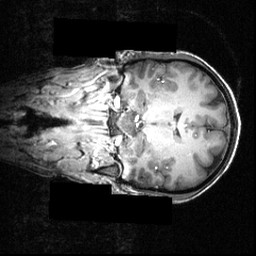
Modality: T1w
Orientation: coronal
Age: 25
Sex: female
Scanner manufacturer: siemens
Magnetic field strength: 3.951 T
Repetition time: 1.5 s
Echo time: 0.00335 s